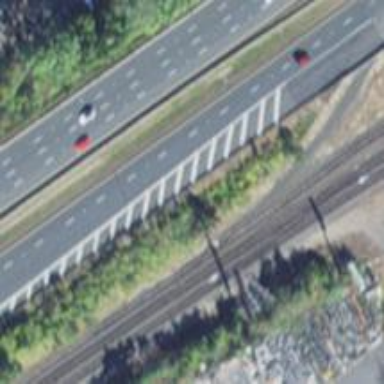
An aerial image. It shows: Asphalt motorway.